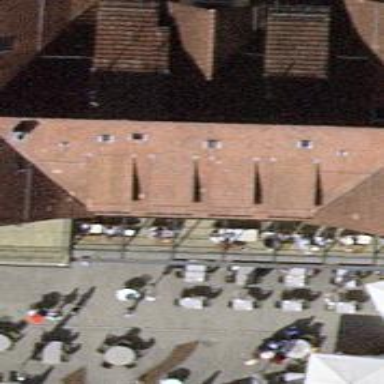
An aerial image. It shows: Restaurant.